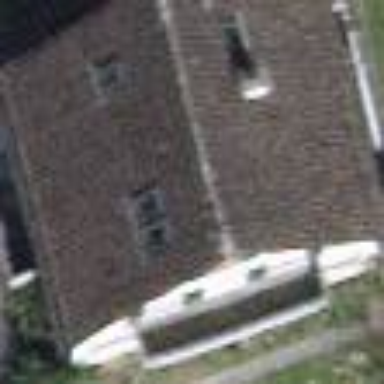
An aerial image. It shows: Building with pitched roof.